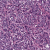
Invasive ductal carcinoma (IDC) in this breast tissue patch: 1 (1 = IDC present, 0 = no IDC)